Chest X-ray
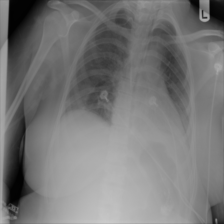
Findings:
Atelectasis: negative
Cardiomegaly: negative
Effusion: negative
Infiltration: positive
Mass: negative
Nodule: negative
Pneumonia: negative
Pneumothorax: negative
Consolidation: negative
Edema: negative
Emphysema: negative
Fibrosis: negative
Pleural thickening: negative
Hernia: negative